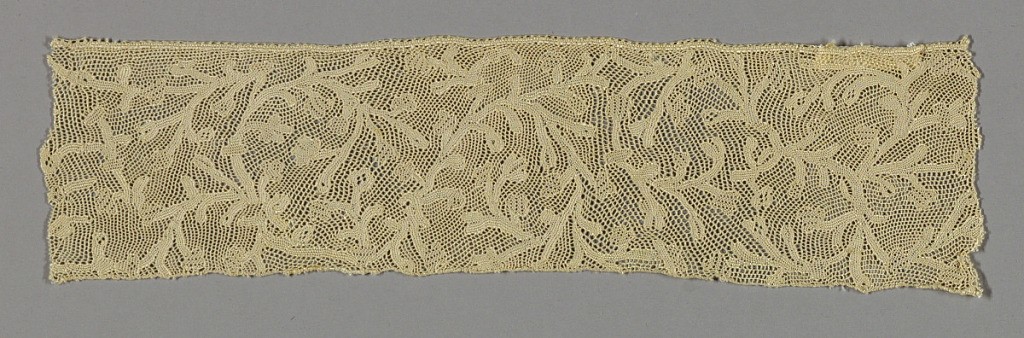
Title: Band
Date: ca. 1660
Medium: linen Technique: needle lace with ground of loop and twist with twist return
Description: Band with stiff scrolling vine with short branches and small sprigs.